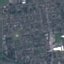
Land use / land cover class: Residential